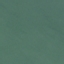
Label: SeaLake